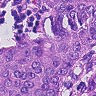
Metastatic tissue present: yes